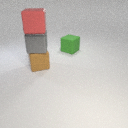
large brown rubber cube below large red rubber cube